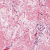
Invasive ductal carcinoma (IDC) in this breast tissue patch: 1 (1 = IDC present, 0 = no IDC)